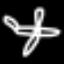
Label: airplane